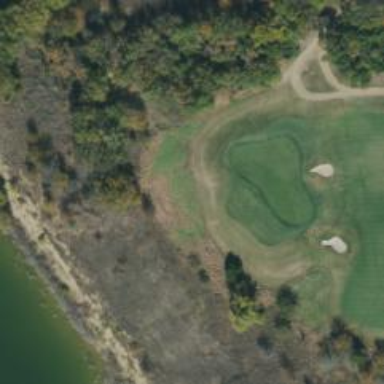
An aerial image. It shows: Golf hole.